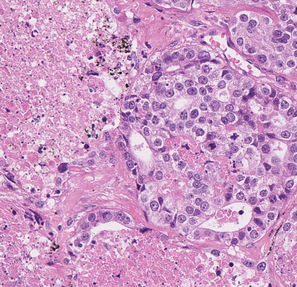
Tumor epithelial tissue: yes
Tumor-associated stroma tissue: yes
Normal tissue: no